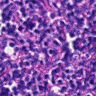
Metastatic tissue present: no